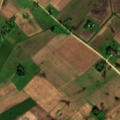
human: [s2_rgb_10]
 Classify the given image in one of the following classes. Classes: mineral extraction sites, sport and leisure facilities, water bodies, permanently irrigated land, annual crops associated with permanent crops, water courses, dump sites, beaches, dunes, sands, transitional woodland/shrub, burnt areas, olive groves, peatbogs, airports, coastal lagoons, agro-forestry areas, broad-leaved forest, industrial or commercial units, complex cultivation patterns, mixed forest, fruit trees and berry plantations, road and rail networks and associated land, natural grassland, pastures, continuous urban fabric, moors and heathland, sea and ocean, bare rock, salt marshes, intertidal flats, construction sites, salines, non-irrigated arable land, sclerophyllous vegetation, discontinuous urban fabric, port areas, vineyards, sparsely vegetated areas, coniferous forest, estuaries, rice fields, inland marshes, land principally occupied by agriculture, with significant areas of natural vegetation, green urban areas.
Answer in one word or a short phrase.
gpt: non-irrigated arable land, complex cultivation patterns